Aerial crown-view tile of a tropical tree (Barro Colorado Island, Panama), acquired 20250217:
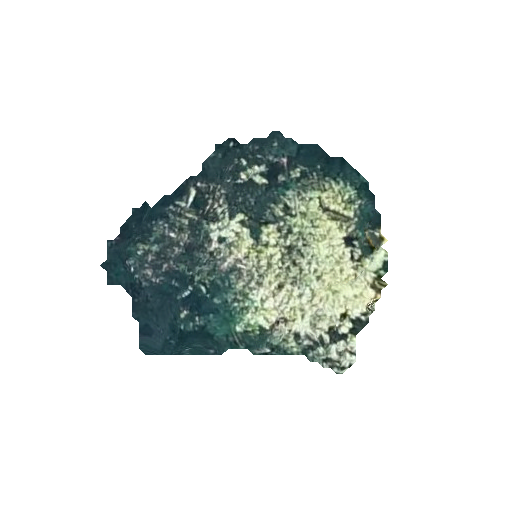
Species: Dendropanax arboreus
GBIF accepted scientific name: Dendropanax arboreus
Crown area: 70.534 m²